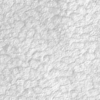
Label: not_dusty